Field crop: maize
Growth stage: 2
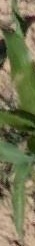
Species: maize